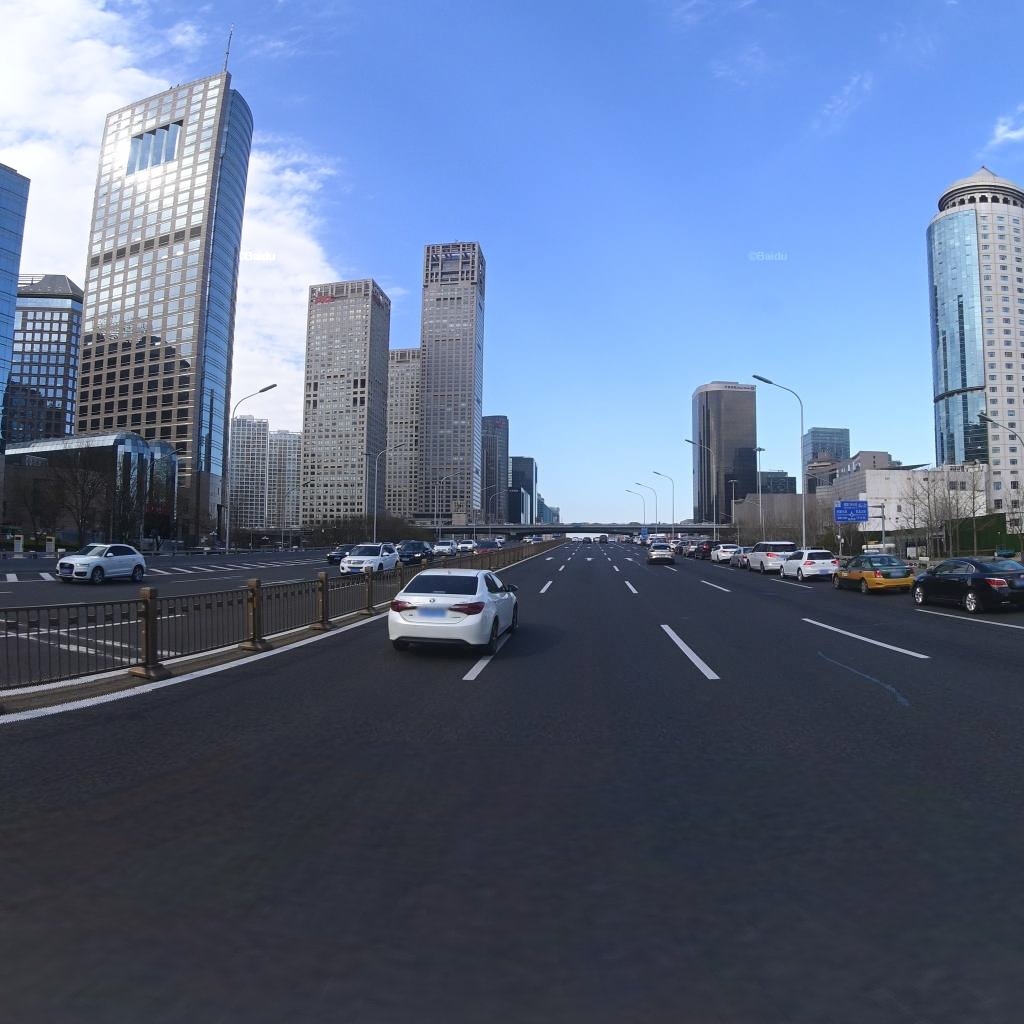
Region: Chaoyang
Road damage annotations: longitudinal patch